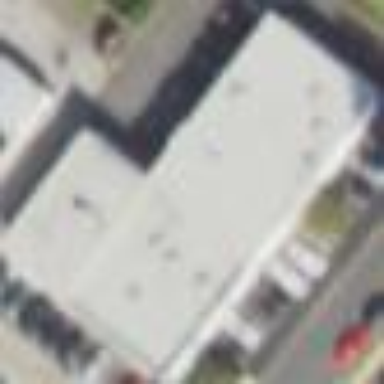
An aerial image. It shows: Building.